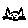
Label: cat